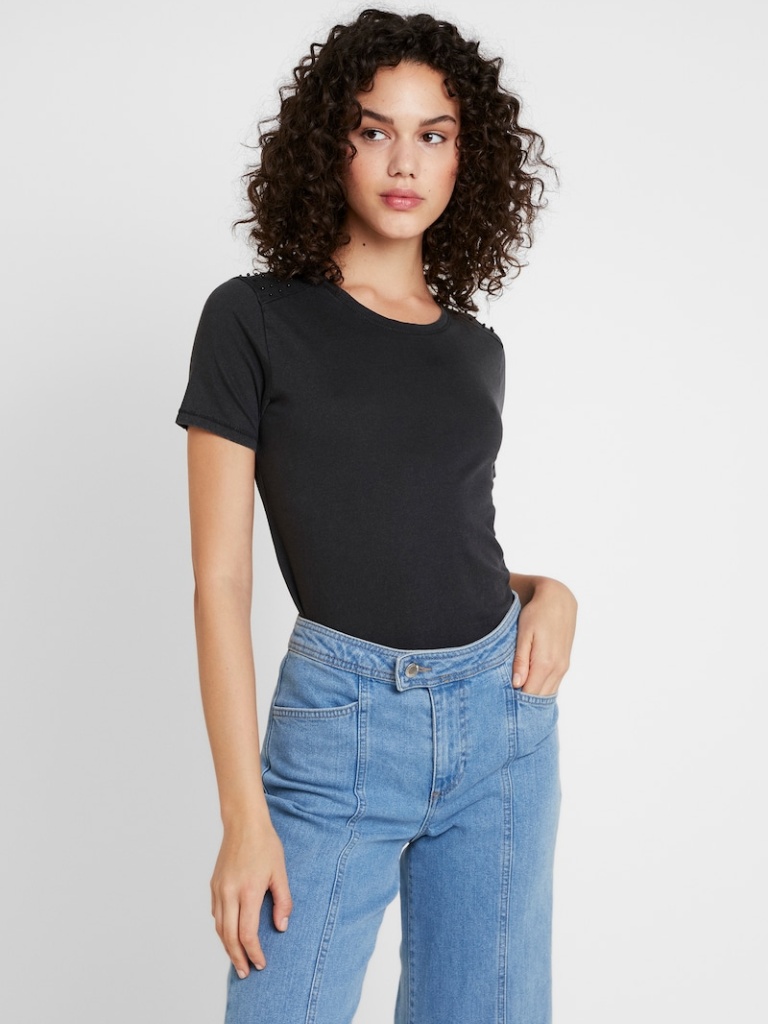
cotton tight short sleeve hip length Fully Tucked in crew t-shirt